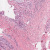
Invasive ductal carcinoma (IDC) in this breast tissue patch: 1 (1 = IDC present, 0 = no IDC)